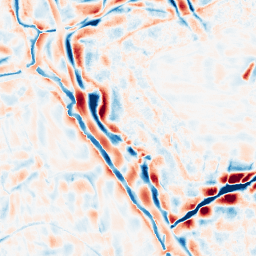
Category: wavelet
Decomposition family: wavelet_biorthogonal
Decomposition parameters: wavelet: bior4.4
level: 4
Upsampling method: sinc_hamming
Upsampling parameters: scale: 2
kernel_size: 8
Upsampling scale: 2